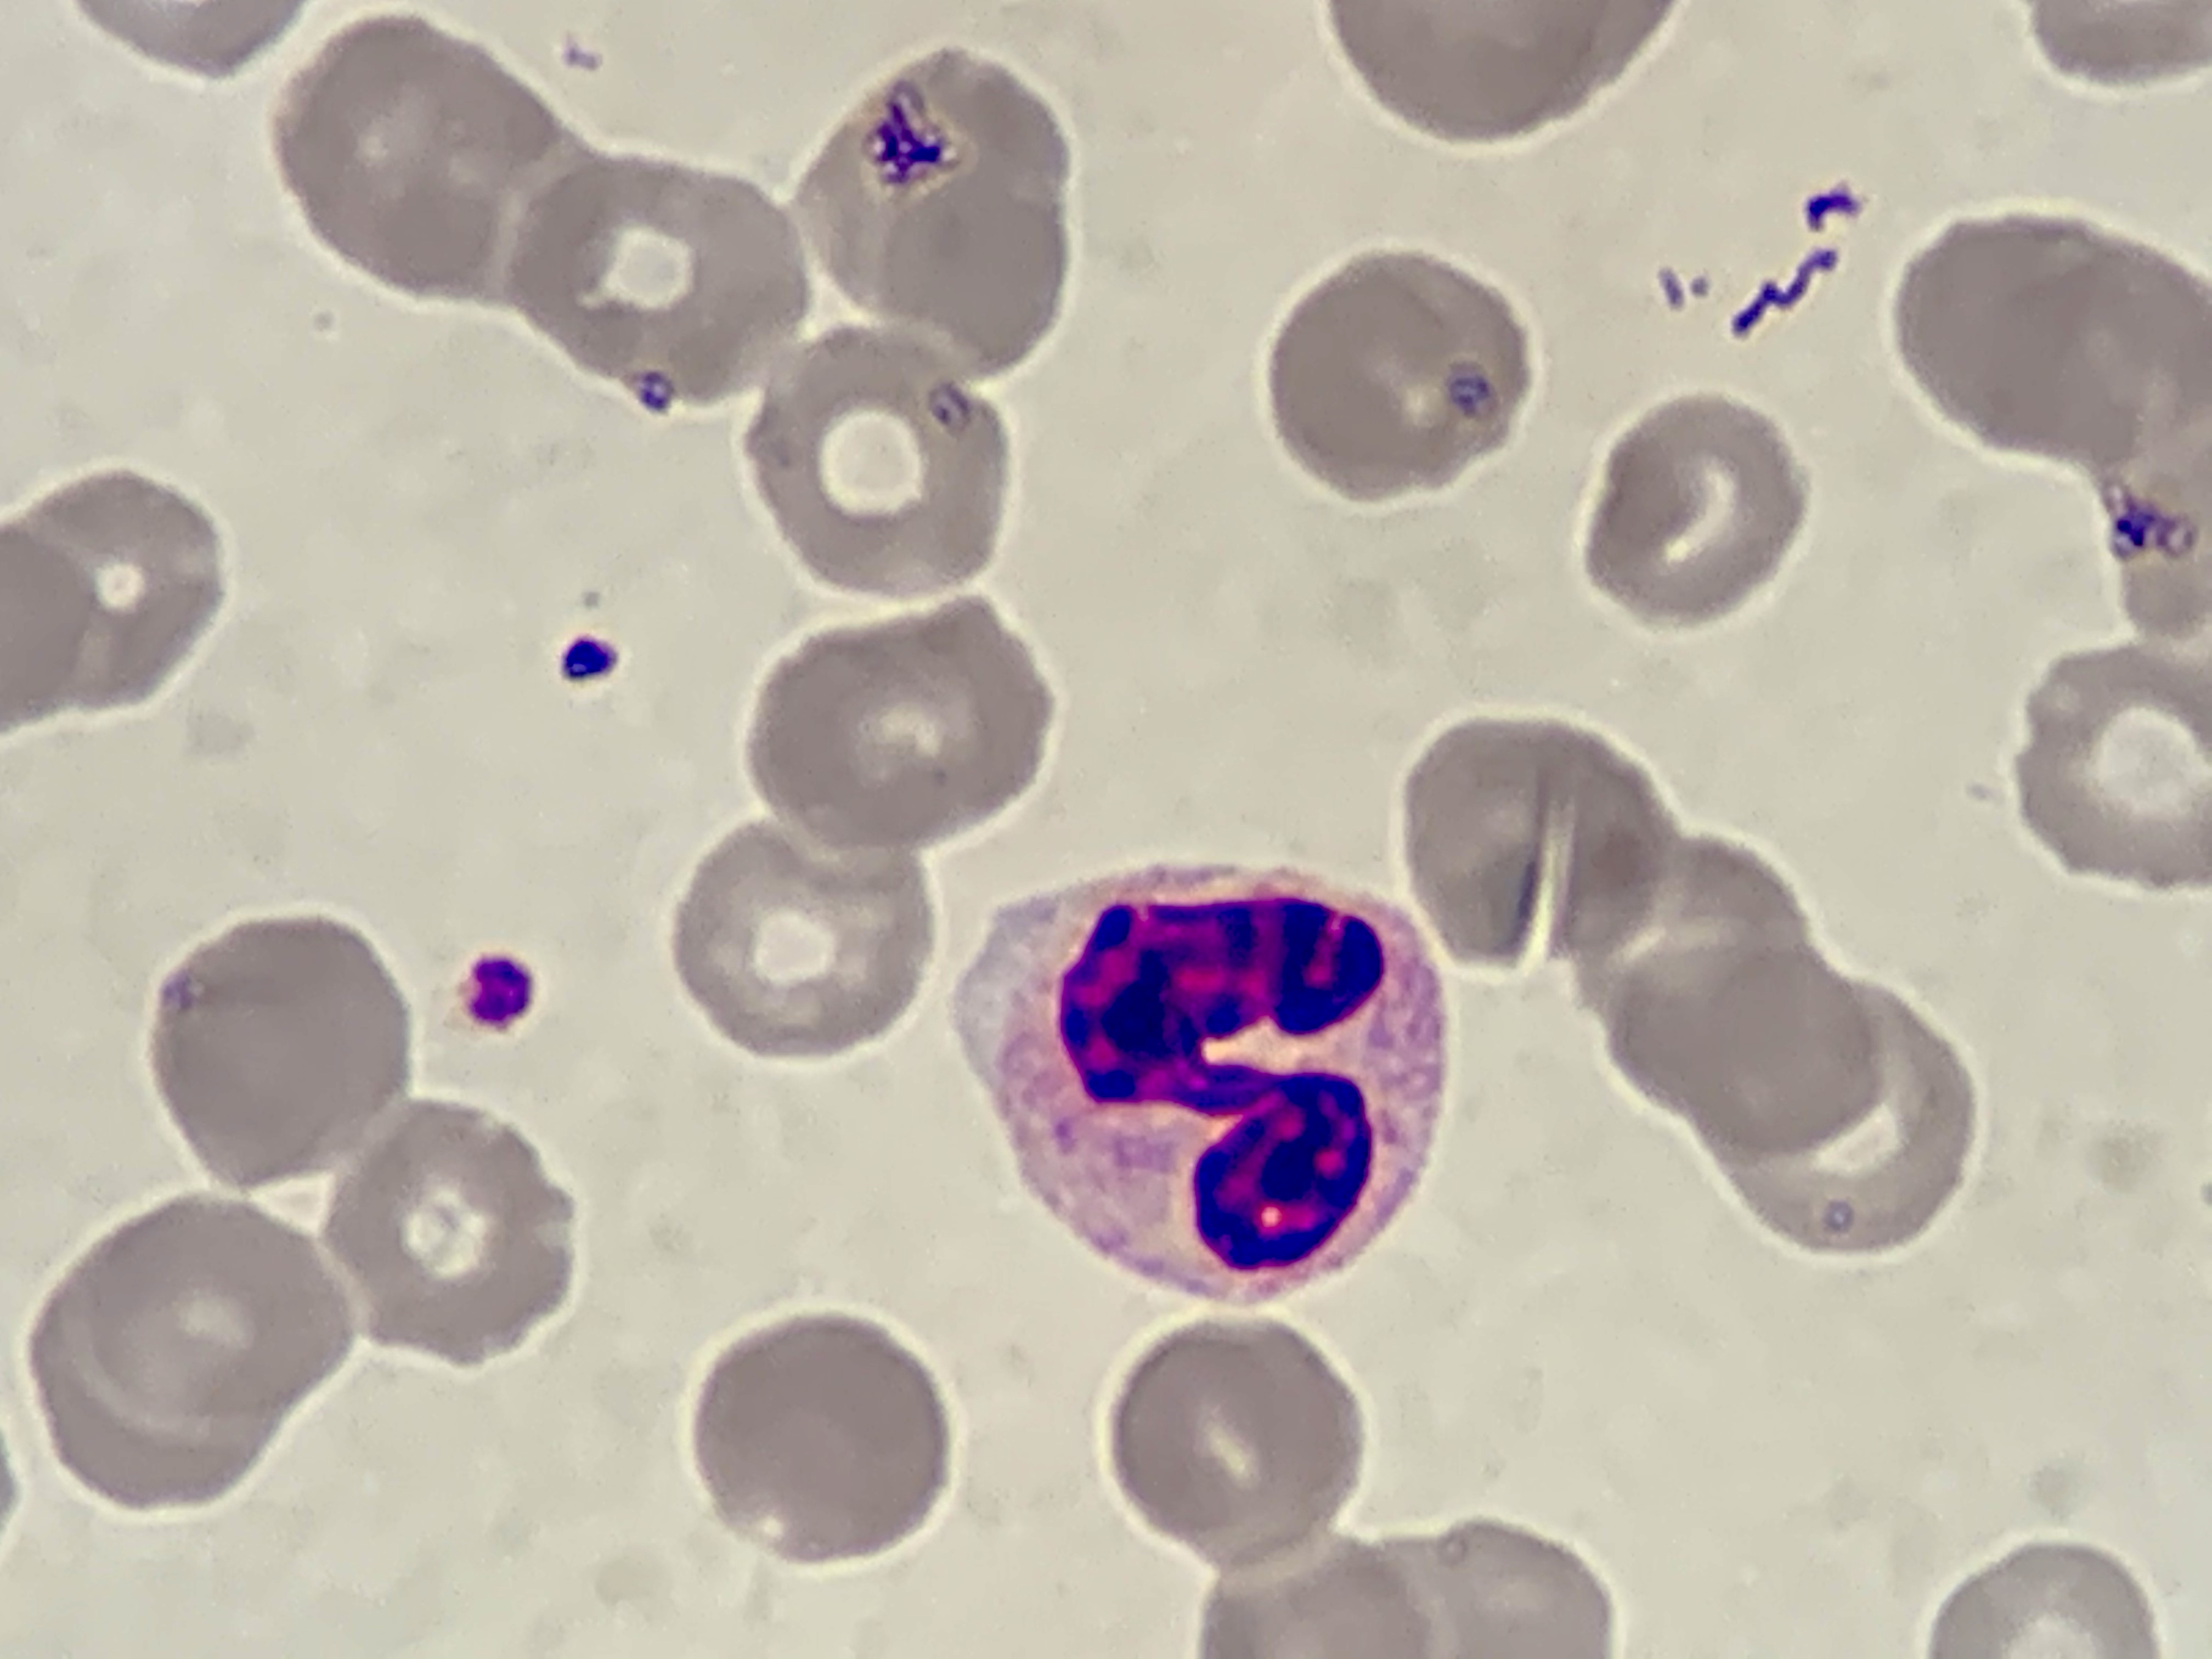
Cell type: NEUTROPHILS